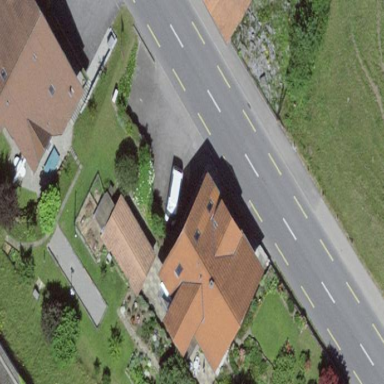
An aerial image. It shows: Residential building.